Question: in my app i want to display the location using map and also browsers(i need to display what are all the browser that installed in the device.) using the Chooser.please any one help me to find a solution.Thanks in advance. and also i need to set that always just once button in it.....

'''
String format = "geo:0,0?q=" + Double.toString(latter)
+ "," + Double.toString(longer) + "(" + sender
+ ")";
Uri uri = Uri.parse(format);
Intent intent = new Intent(Intent.ACTION_VIEW, uri);
intent.setFlags(Intent.FLAG_ACTIVITY_CLEAR_TOP);
context.startActivity(Intent.createChooser(intent,
"Complete action using"));
'''
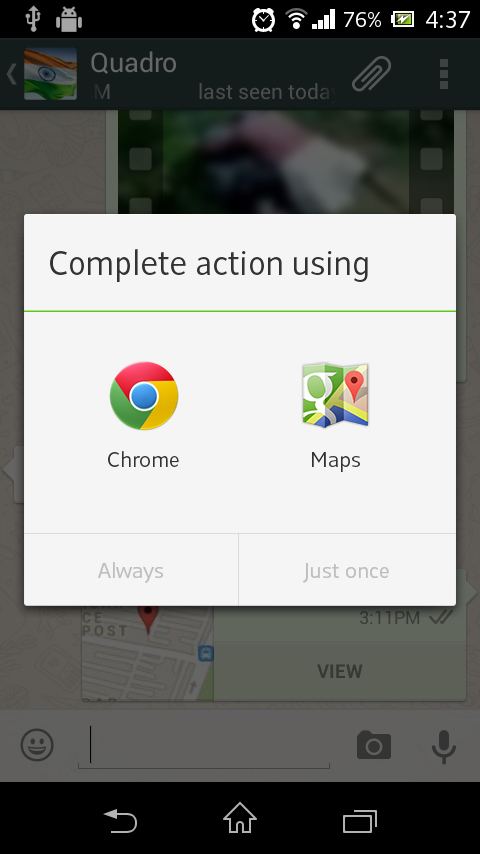
Answer: '''
Intent intent = new Intent(Intent.ACTION_VIEW);
intent.setData(Uri.parse("http://www.google.com"));
// Always use string resources for UI text. This says something like "Share this photo with"
String title = getResources().getText(R.string.chooser_title);
// Create and start the chooser
Intent chooser = Intent.createChooser(intent, title);
startActivity(chooser);
'''